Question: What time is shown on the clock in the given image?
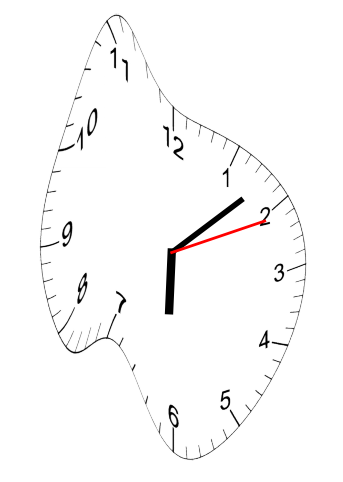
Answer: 06:08:11